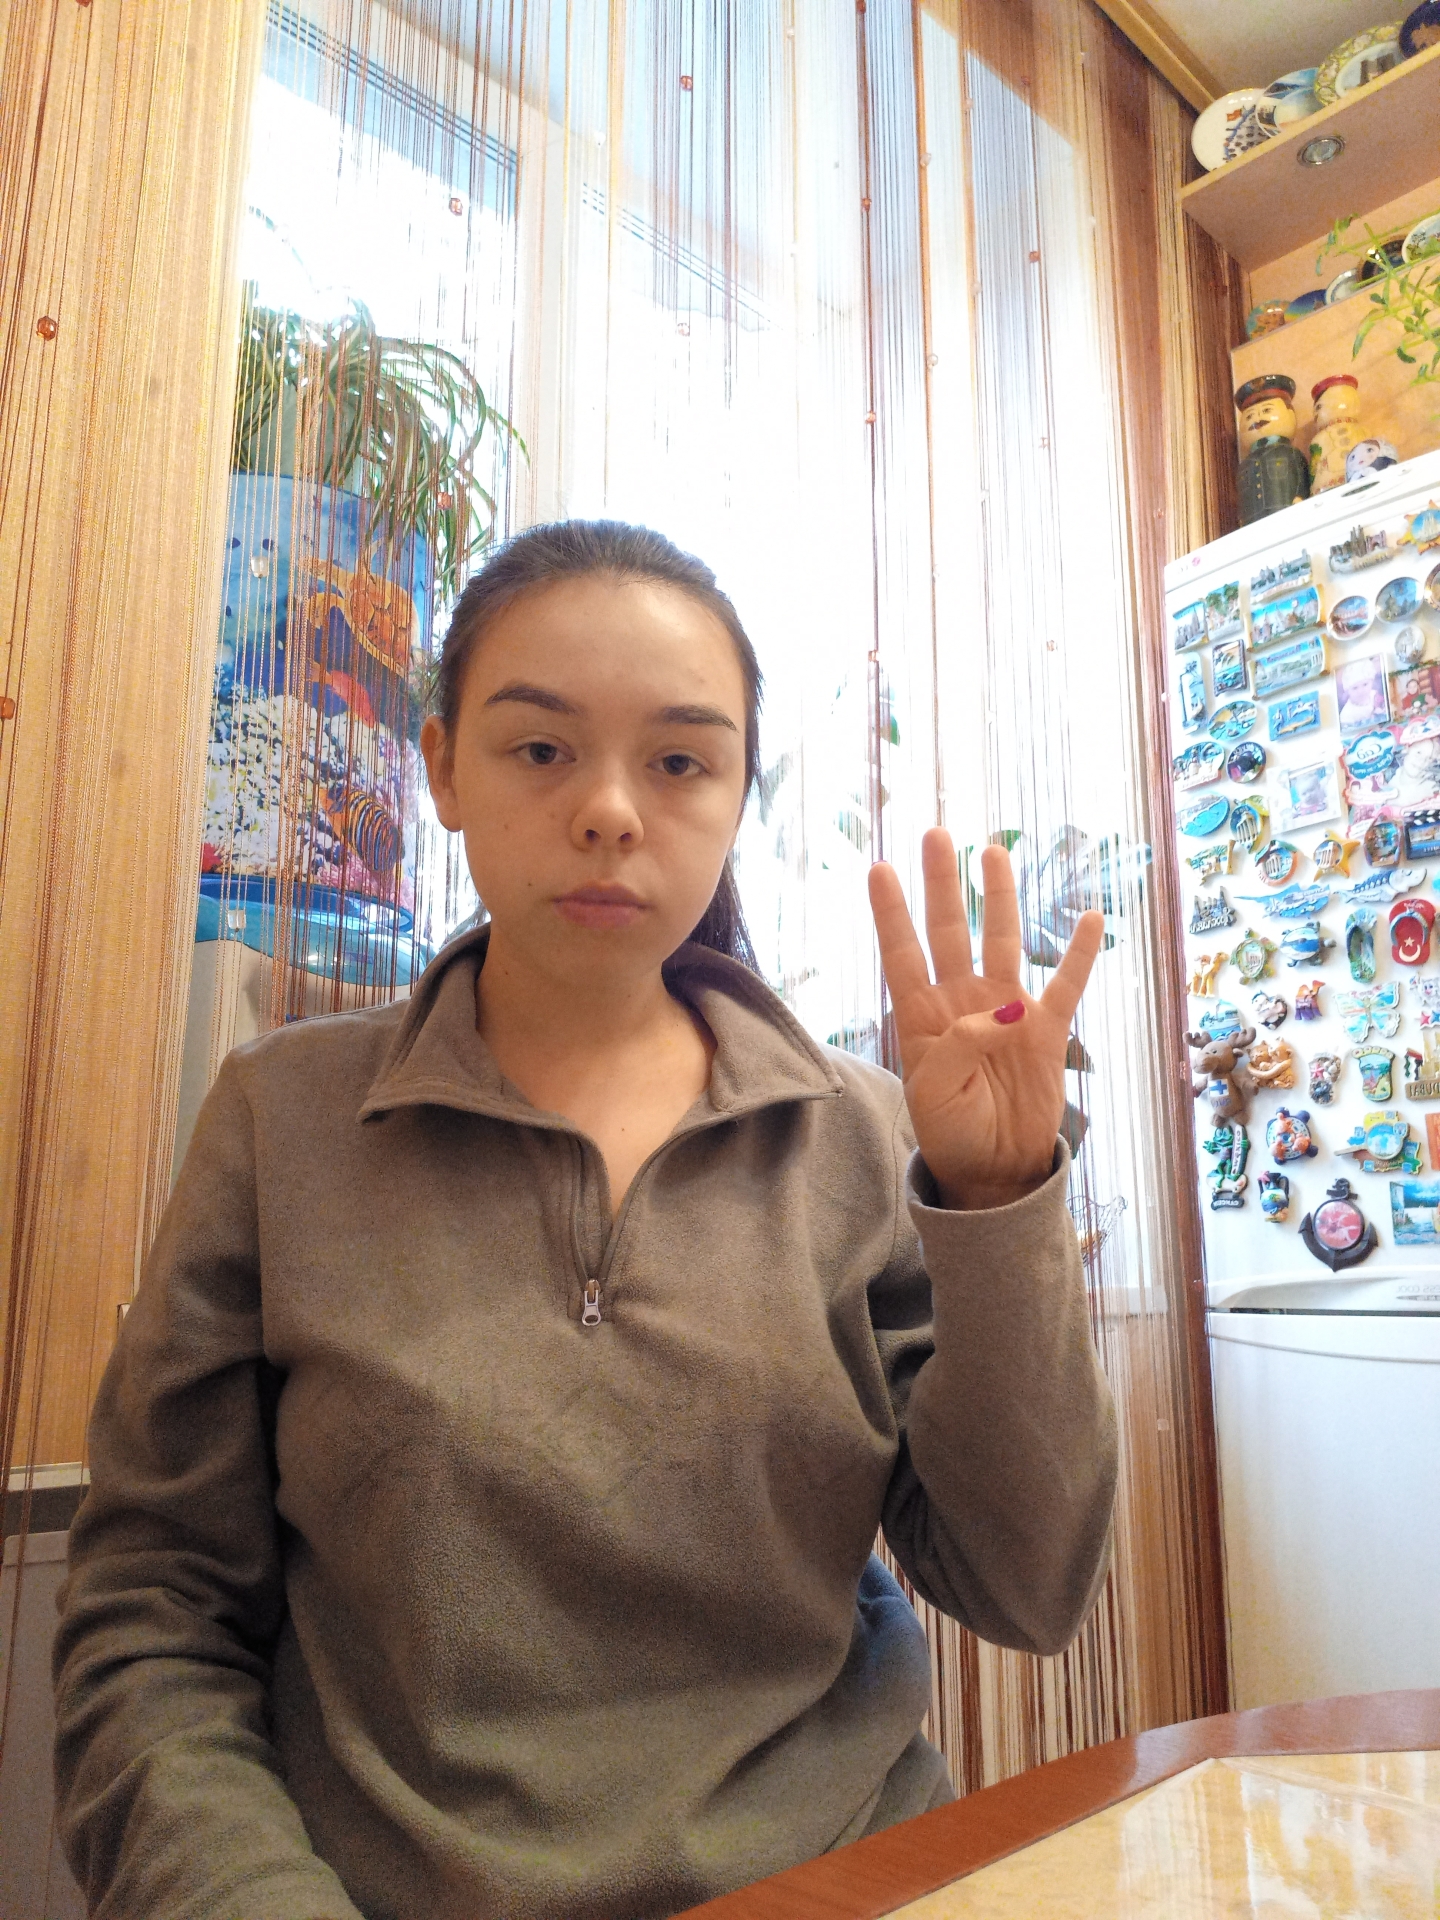
Label: clear